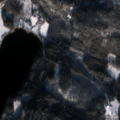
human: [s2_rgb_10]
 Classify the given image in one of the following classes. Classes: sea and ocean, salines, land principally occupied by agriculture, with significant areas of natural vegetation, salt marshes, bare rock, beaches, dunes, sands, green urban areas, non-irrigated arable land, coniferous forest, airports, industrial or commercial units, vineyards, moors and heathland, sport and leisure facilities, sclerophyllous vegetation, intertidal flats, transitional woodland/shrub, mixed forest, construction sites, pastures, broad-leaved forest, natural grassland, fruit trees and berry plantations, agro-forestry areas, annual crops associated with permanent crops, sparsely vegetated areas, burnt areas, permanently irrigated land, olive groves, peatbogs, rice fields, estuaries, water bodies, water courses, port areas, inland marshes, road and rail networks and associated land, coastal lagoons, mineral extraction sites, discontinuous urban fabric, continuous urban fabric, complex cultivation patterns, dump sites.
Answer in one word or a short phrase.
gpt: land principally occupied by agriculture, with significant areas of natural vegetation, broad-leaved forest, mixed forest, transitional woodland/shrub, water bodies